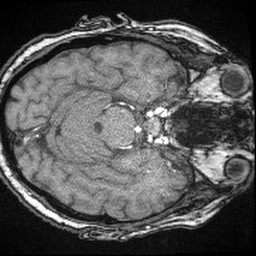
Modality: angio
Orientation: axial
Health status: ill
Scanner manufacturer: siemens
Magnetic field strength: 1.5 T
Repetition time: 0.024 s
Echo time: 0.007 s